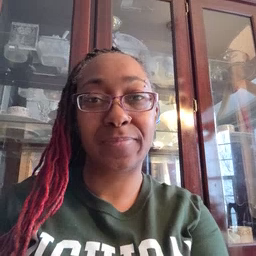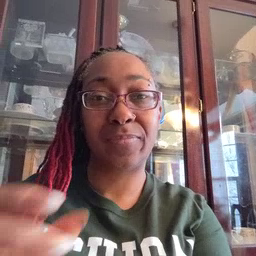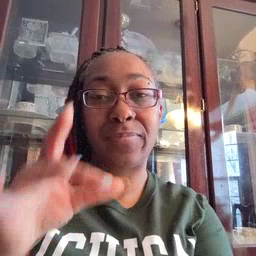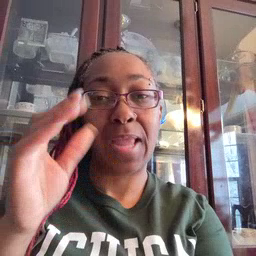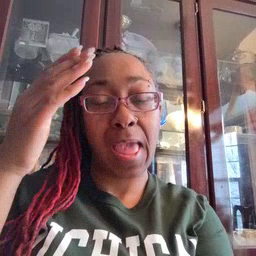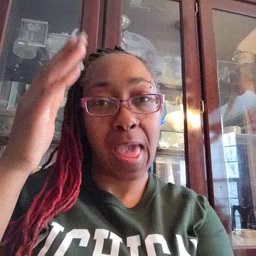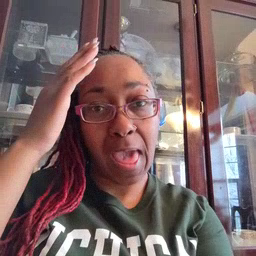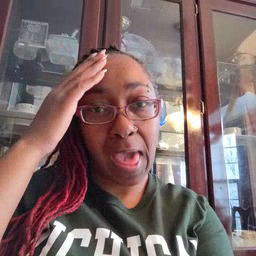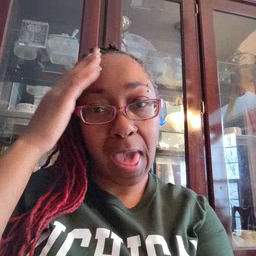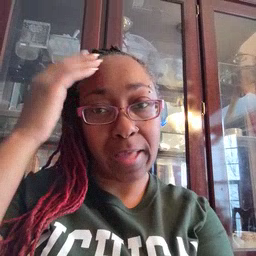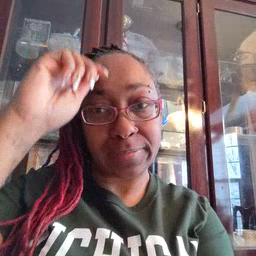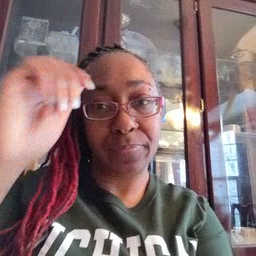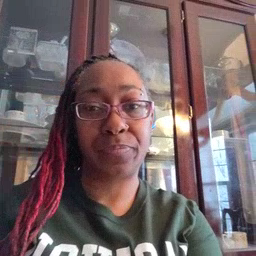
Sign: hat